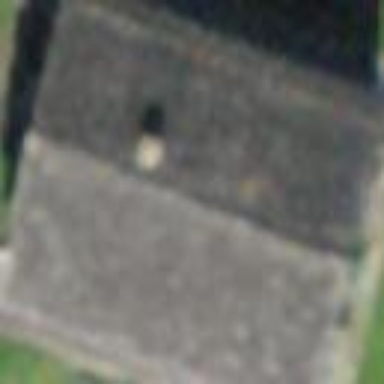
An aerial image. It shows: Detached building with gabled roof.